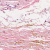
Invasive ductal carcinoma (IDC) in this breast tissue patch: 0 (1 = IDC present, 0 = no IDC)